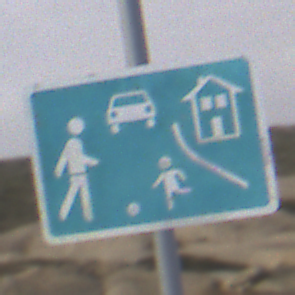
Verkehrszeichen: BeginnVerkehrsberuhigterBereich
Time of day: Midday
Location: Outdoor (Nature)
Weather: PartlyCloudy
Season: NotSpecified
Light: Natural